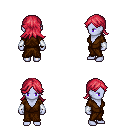
a pixel art fantasy rpg character, female body template, dark elf, purple skin, brown robe, white pants, ruby red loose hair, white cloth bracers, four views (front, back, left, right), 2x2 character sprite sheet, small pixel art, hard edges, no anti-aliasing